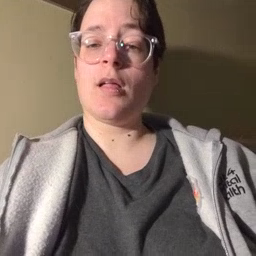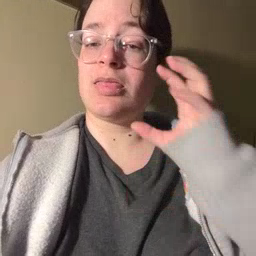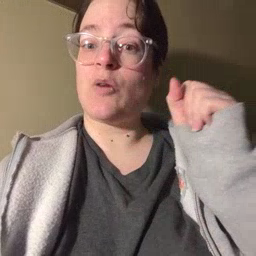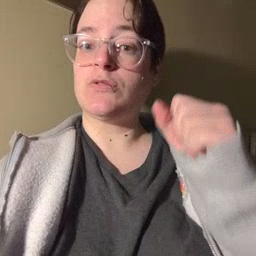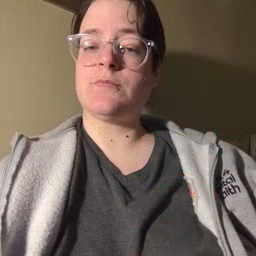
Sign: loud